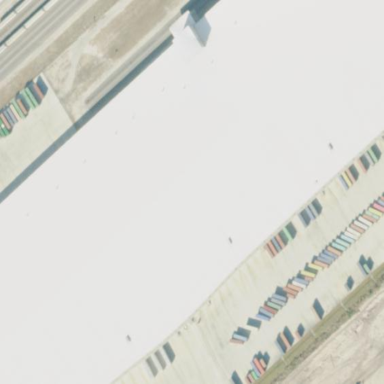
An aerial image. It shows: Warehouse building.